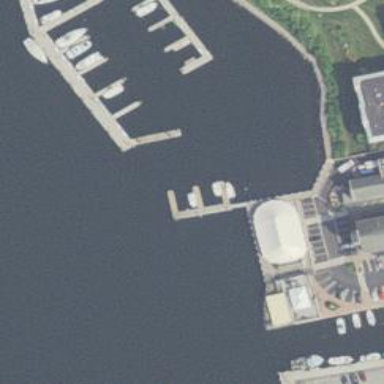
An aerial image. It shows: Man-made pier.